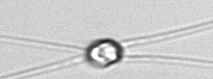
Label: Chaetoceros_danicus